Question: With ARC turned off:
1. I create an instance of my custom class using alloc, so it has retain count of 1.
2. On the next line, I NSLog() the instance (I implemented a description method in my custom class).
3. On the next line, I release the object.
4. On the next line, I NSLog() the instance again, i.e. I send it a description message, and I see the same output in the console. I expected some kind of error output.
Here is the relevant code:
AppDelegate.m:
'''
@implementation AppDelegate
- (BOOL)application:(UIApplication *)application didFinishLaunchingWithOptions:(NSDictionary *)launchOptions {
// Override point for customization after application launch.
Greeter* host = [[Greeter alloc] initWithName:@"Maggie"]; //My custom class
NSLog(@"Greeter %@", host);
[host release];
NSLog(@"Greeter %@", host); //Create error: send a 'description' message to an object whose retain count is 0.
return YES;
}
...
...
'''
Greeter.m:
'''
...
- (NSString*)description {
return [
[[NSString alloc] initWithFormat:@"
name: %@
Created on %@", [self name], [self today]]
autorelease
];
}
'''
--output in Console:--
'''
2015-04-26 21:18:58.914 Flashlight[2380:62826] Greeter
name: Maggie
Created on 2015-04-27 03:18:58 +0000
2015-04-26 21:18:58.915 Flashlight[2380:62826] Greeter
name: Maggie
Created on 2015-04-27 03:18:58 +0000
'''
Similar code 'in cocoa', causes weird stuff to happen, and Xcode flags the second NSLog() with 'EXC_BAD_ACCESS'.
I decided to start a new app to try some things, and here is what I discovered:
1. In Xcode 6.2, even though there is no error in the console, i.e. both NSLog()'s print the same thing, Product>Analyze will point out the line with the error saying: Reference-counted object is used after it is released. And if I click on that message, Xcode shows a nice graphical explanation of how that happened in the code.
2. If I edit the scheme to enable Zombie objects, then instead of the second NSLog() message, I get an error message:
> Flashlight3[606:11093] *** -[Greeter respondsToSelector:]: message
sent to deallocated instance 0x7fb5e1caa8c0
After poking around in Xcode for much too long, I figured out how to 'edit the scheme'. To the right of the Run and Stop buttons, there is a showing: 'ProjectName>Platform', which in my case is 'Flashlight>iPhone6'. I clicked on Flashlight, and a drop down list displayed 'Edit scheme'. I clicked on 'Edit scheme', then under 'Run/Debug', there is a checkbox for 'Enable Zombie Objects', which I checked.
> Did you compile with debug symbols?
I guess not. I read some Apple docs to figure out how to do that: I clicked on the top line in the Project Navigator, chose Build Settings, then I scrolled down to Build Options, then I selected 'Build Variants', then I clicked the arrow to reveal Debug and Release. To the right of 'Debug', I clicked on 'normal', and I typed in 'debug'.
I'm not sure what that does. I see no difference after doing that.
> Do you find your code in the stack trace?
In the Stack Trace area:
1. Product>Profile
2. Scroll down the window and choose Zombies.
3. Then click the red Record button.
4. A Zombie Messaged popup will appear.
5. Inside the popup, click the arrow with the gray circle around it.
6. In the bottom pane, click on the Zombie line.
7. In the bottom right pane, at the top of pane, select the icon on the far right.
...there are a bunch of names in a list preceded by an icon:

Some of the icons are black. If I click on enough of the black icons, I eventually jump to my code. Doing that is problematic, though, because when I click on one of the black icons, it is hard to get back to the Stack Trace list to try another black icon. Okay, I found a way to get around that problem: when I click on one of the icons in the Stack Trace pane, it takes me to some code where one of the lines will have a red arrow pointing at it. If I click on the red arrow, it will show me a popup containing the Stack Trace list, and then I can click on one of the other black icons.
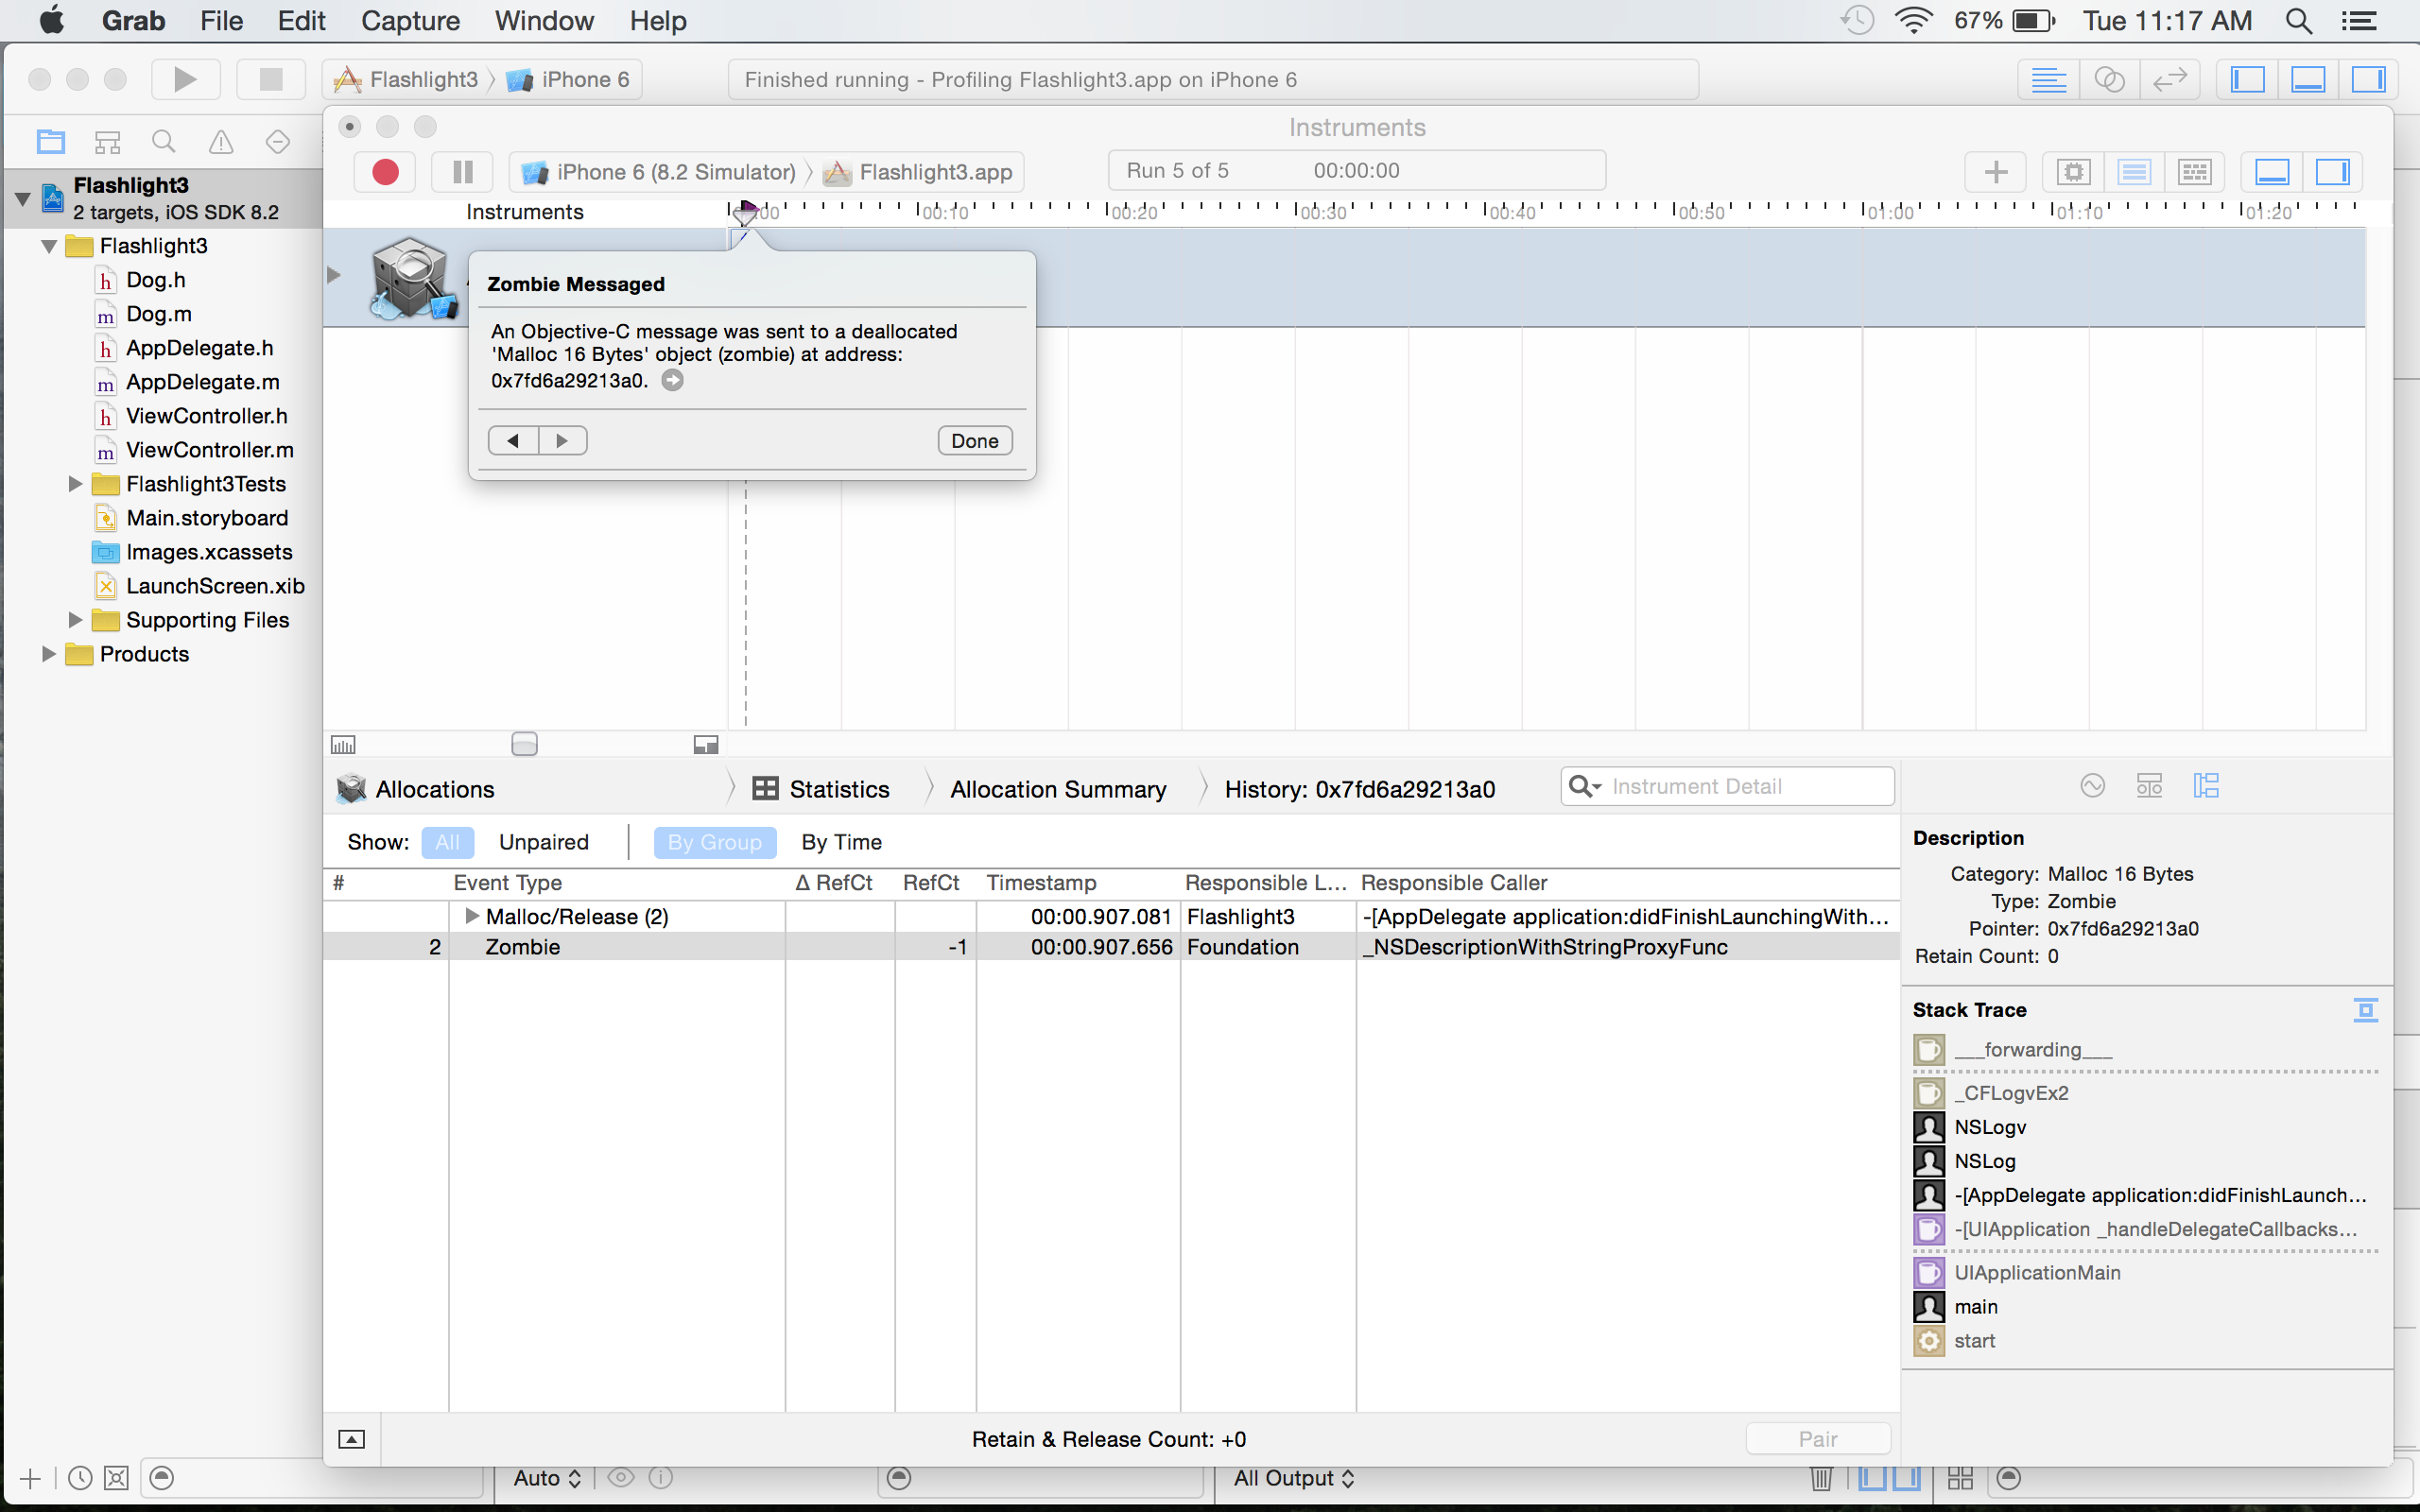
Answer: Just because an object's retain count goes to 0 and its 'dealloc' method is called, doesn't mean the memory used by the object is instantly turned to garbage. The deallocated object could possibly sit in memory, intact, for a while before the memory space is reused for something else.
That seems to be the case here. The call to log 'host' after it's been deallocated finds that the memory for the deallocated object is still intact so accessing its data works.
But it seems in your test on a Mac results in the memory being handled differently causing the exception.